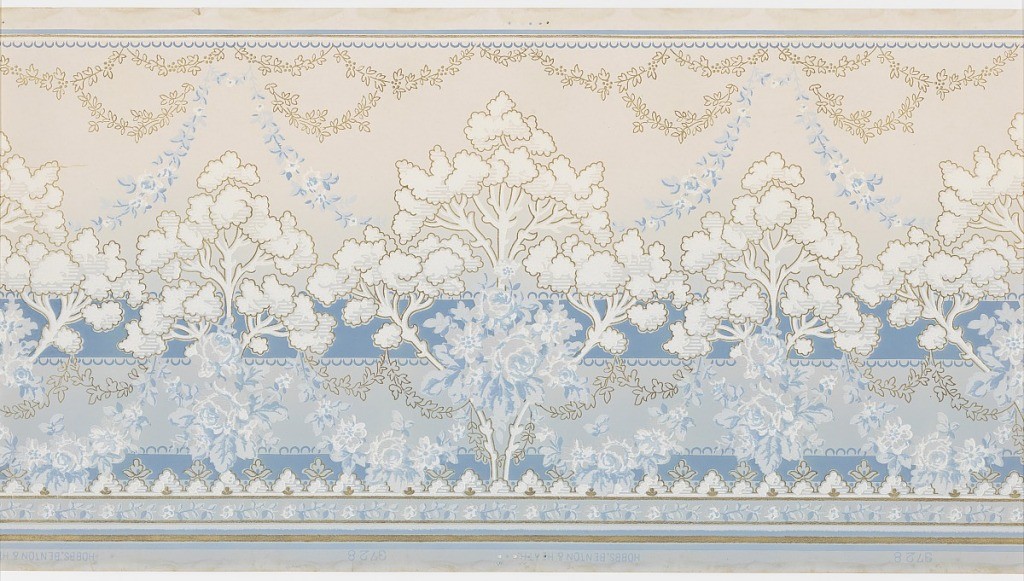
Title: Frieze
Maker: Hobbs, Benton & Heath, Hoboken, New Jersey
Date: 1905–1915
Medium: Machine-printed paper, liquid mica
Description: Stylized landscape with alternating large and small trees in between layers of blue floral bouquets, blue floral and foliate swag and metallic gold floral and foliate swags. The swags hang from a top band of scalloping pattern. Bottom has foral bands and striping. Background of two blue horizontal bands with scalloping. Grounds shades light blue to cream. PRinted in blues, white, metallic gold and white liquid mica. Printed in selvedge: "Hobbs. Benton & Heath" pattern number "3728"